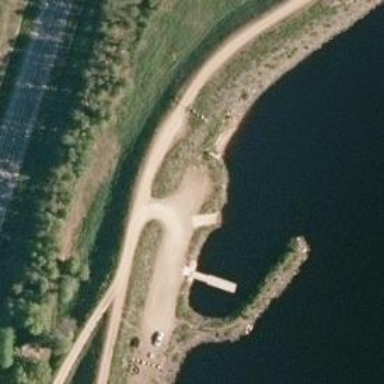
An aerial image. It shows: Slipway on leisure land.